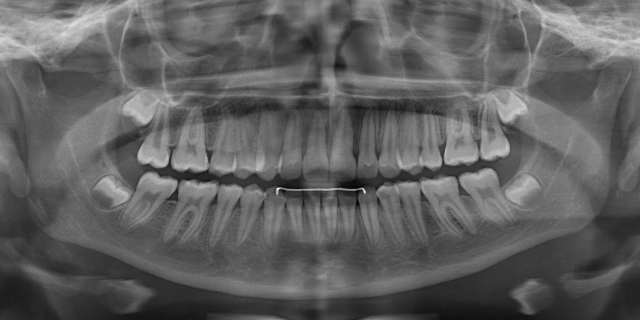
adult